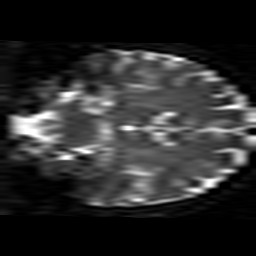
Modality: ADC
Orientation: coronal
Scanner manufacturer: siemens
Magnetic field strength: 1.5 T
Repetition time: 8.1 s
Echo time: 0.119 s